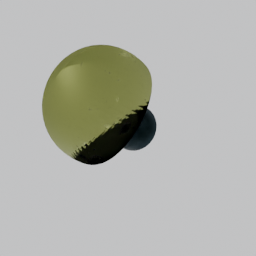
Label: lighting